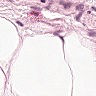
Metastatic tissue present: no